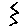
Label: zigzag